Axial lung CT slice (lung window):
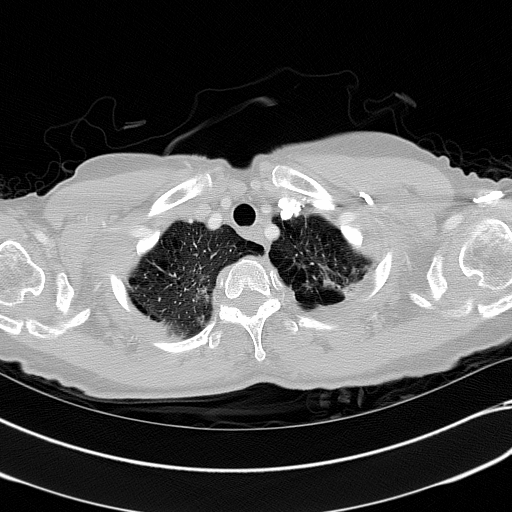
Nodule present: no